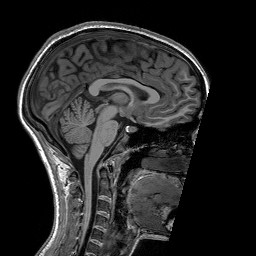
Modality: T1w
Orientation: sagittal
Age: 23
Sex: female